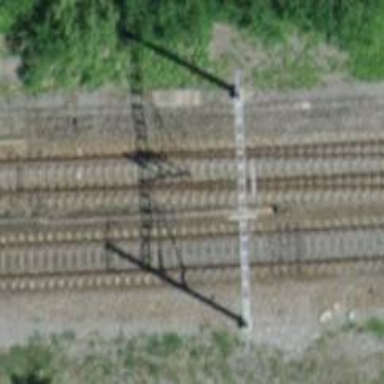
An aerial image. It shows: Railway switch with the turnout side on the right.